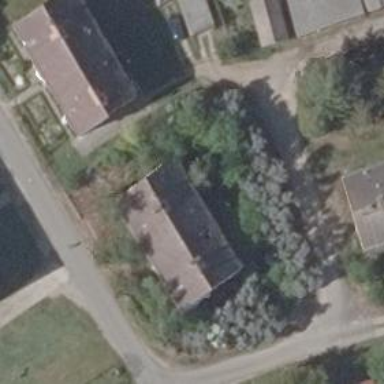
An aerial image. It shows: Residential building with gabled roof oriented along the structure. The roof color is grey.